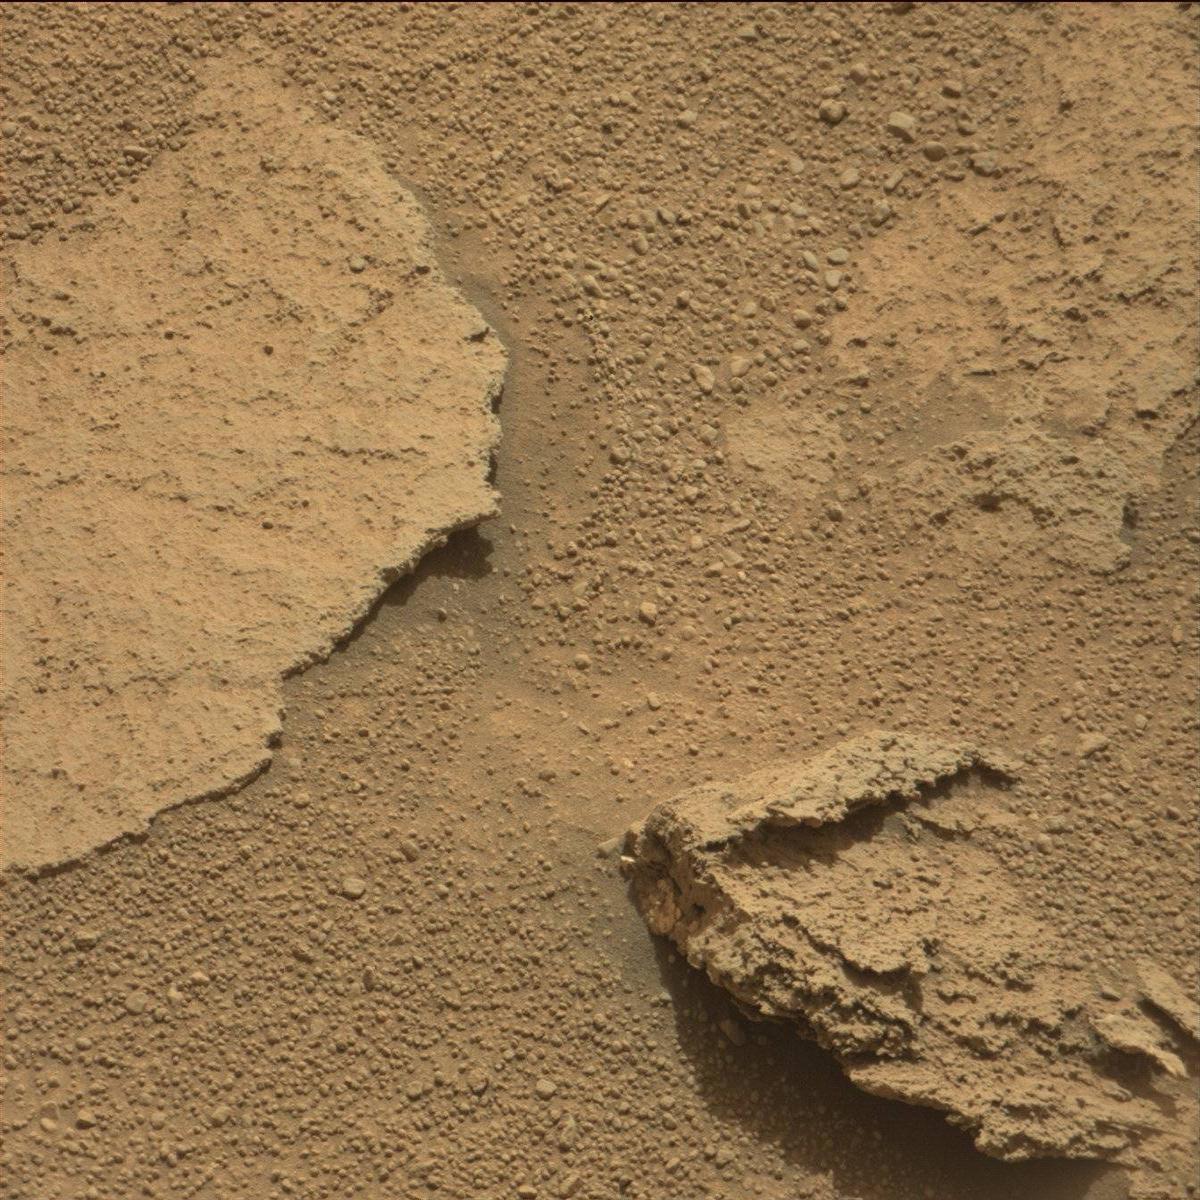
Terrain classes present: Bedrock, Sand / Soil